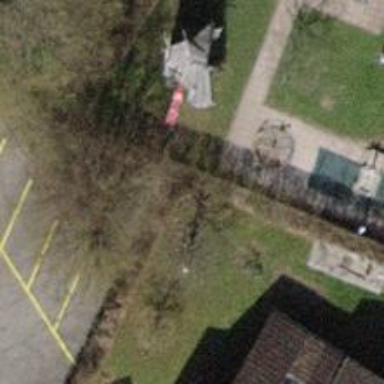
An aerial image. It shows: Hedge acting as barrier.